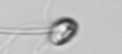
Label: flagellate